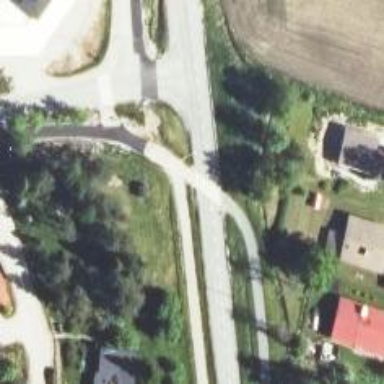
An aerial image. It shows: Designated cycle track for cyclists.